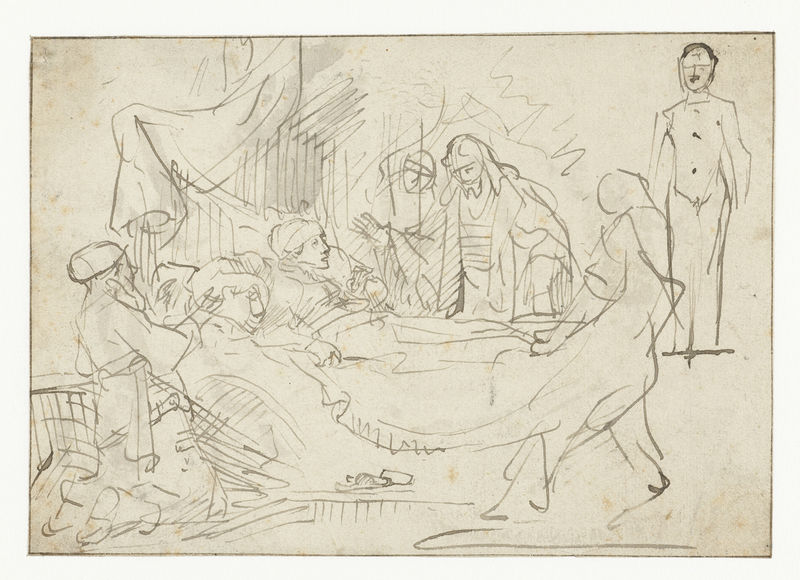
Titel: Christus wekt de dochter van Jaïrus op
Künstler: Rembrandt Harmensz. van Rijn
Standort: Amsterdam
Institution: Rijksmuseum
Schlagwörter: mann, schatten, weiß, grob, menschen, frau, schwarz, skizze, zeichnung, mütze, diener, tod, vorhang, decke, liegen, schuhe, kaiser, kissen, bett, bettdecke, spitzweg, tusche, krank, religion, kohle, schraffur, radierung, knien, soldat, zille, bleistift, arzt, beten, entwurf, tinte, pfarrer, kranker, butler, knieen, leigend, krankenbett, schraffierung, sterbebett, kienend, zeichning6, kaiter